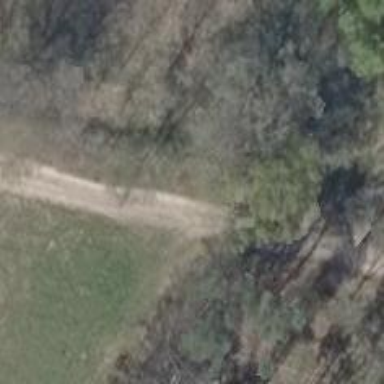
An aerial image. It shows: Sandy track with grade 5 tracktype. The road is impassable due to its rough and uneven surface.